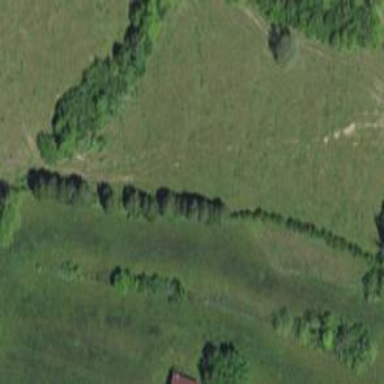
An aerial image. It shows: Row of trees in natural setting.